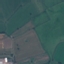
Land use / land cover class: Pasture